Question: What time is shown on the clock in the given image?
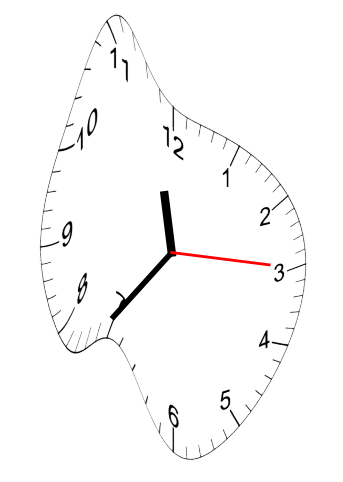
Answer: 11:36:15